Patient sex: F
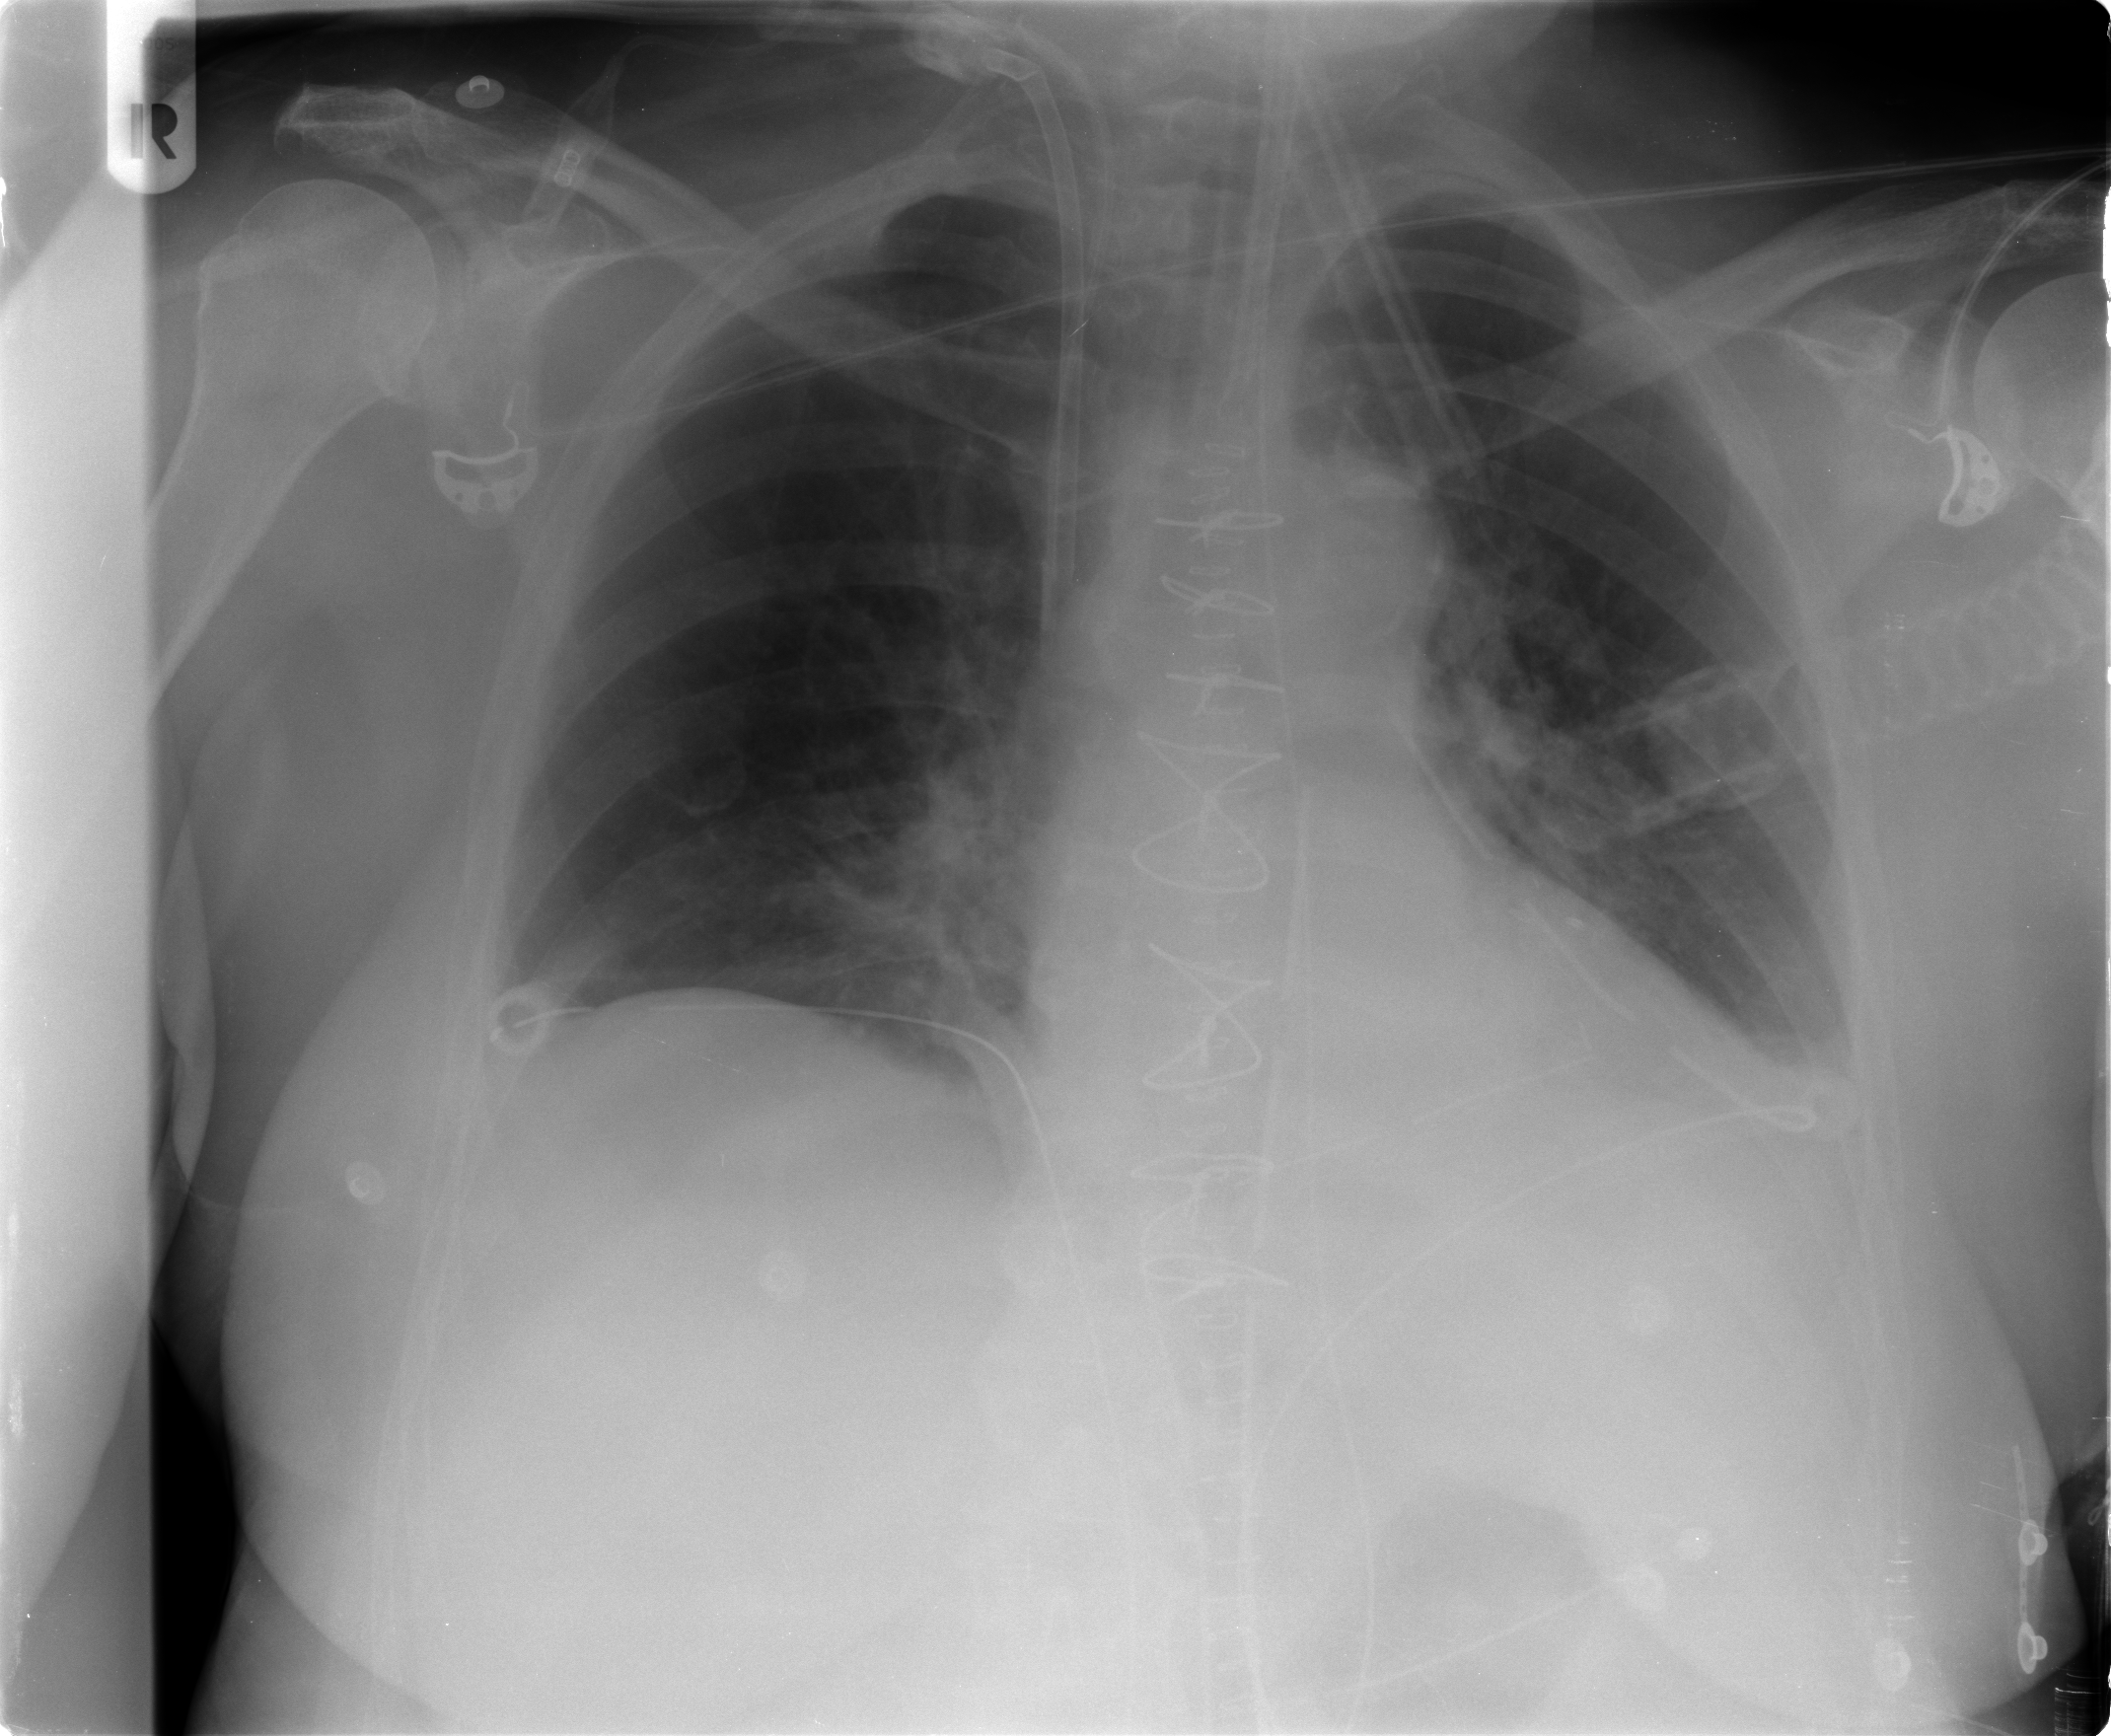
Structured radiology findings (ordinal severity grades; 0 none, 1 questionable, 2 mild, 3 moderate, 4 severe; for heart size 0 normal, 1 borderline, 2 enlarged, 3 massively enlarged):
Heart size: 0
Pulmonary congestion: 0
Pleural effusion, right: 0
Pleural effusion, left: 2
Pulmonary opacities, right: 2
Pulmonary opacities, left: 2
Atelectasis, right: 2
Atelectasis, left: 2